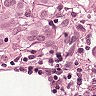
Metastatic tissue present: yes